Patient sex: M
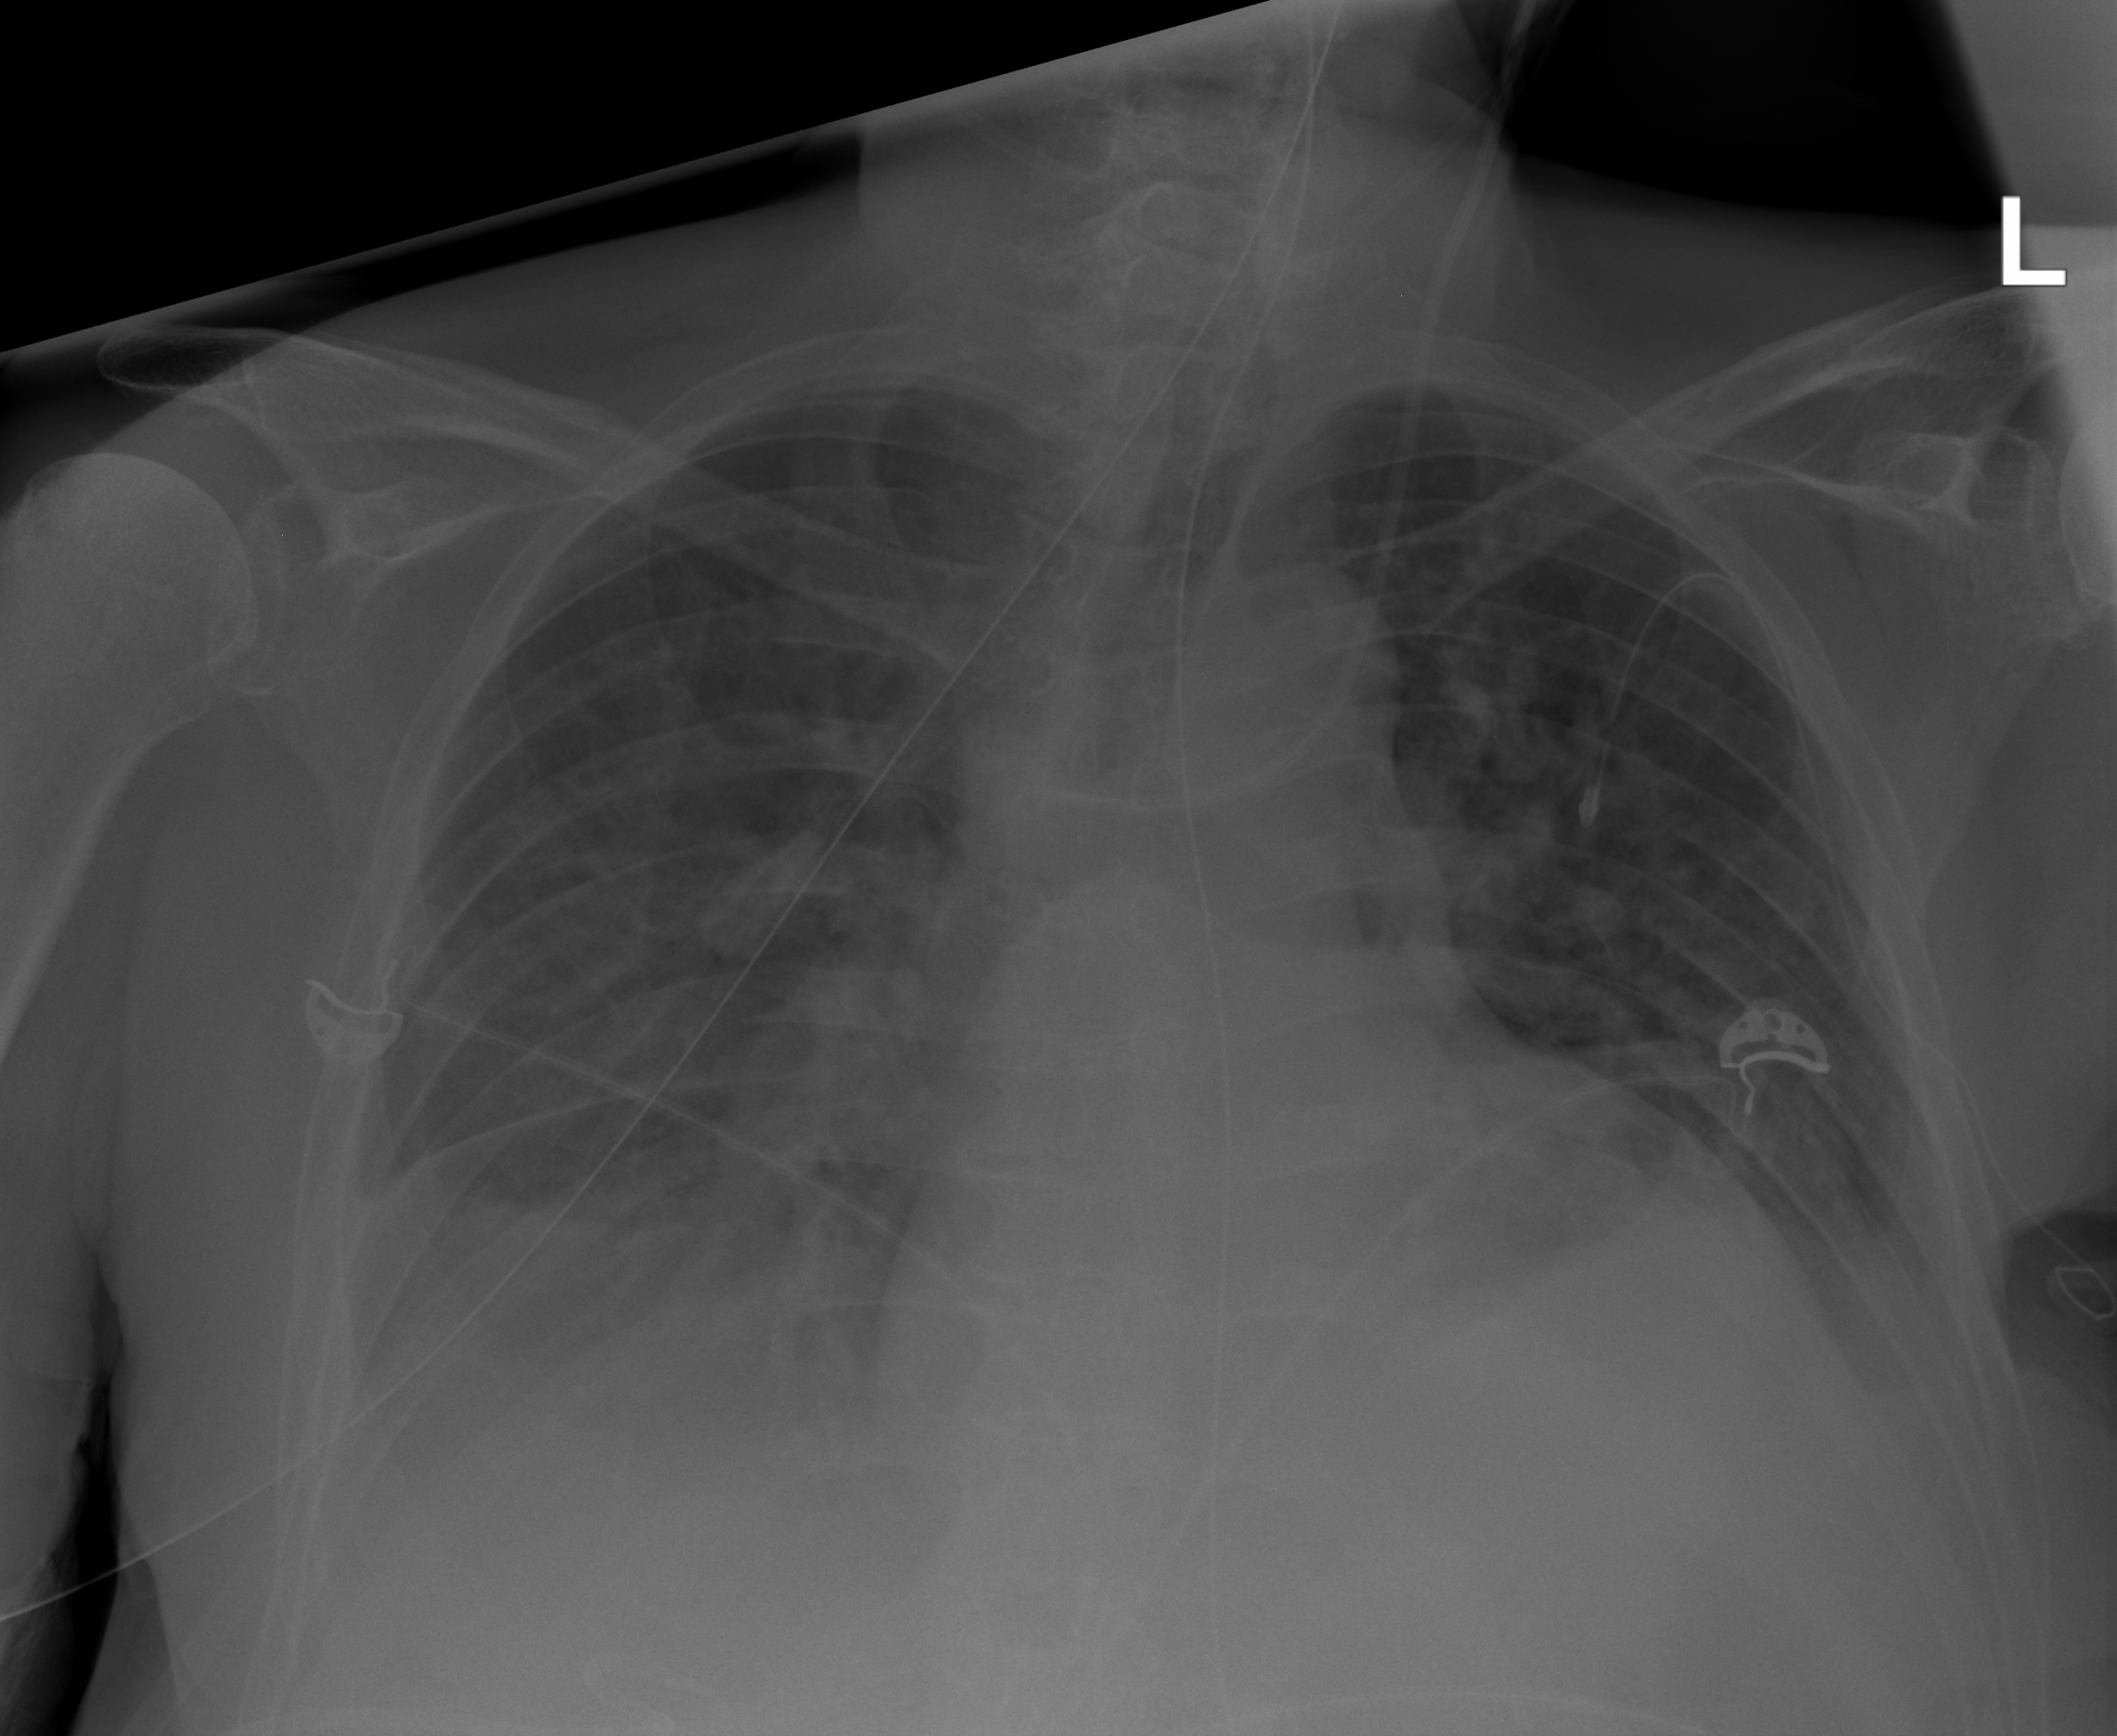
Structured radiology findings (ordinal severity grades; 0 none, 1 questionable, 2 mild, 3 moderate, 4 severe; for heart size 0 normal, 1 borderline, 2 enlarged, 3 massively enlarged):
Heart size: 2
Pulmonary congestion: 0
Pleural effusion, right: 3
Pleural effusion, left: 2
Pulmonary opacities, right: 2
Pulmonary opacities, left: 1
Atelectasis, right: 3
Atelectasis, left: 1